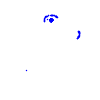
Particle: proton